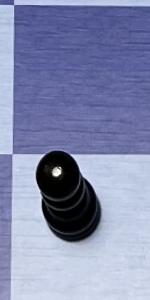
Label: Pawn_Black